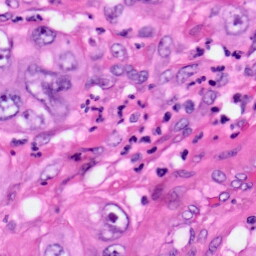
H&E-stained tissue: Pancreatic